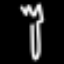
Label: fork